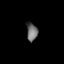
Tissue: lung
Cell type: Epithelial cells
Senescence score: 0.2404
Nuclear area (px): 197
Mean DAPI intensity: 105.904